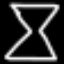
Label: hourglass